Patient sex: F
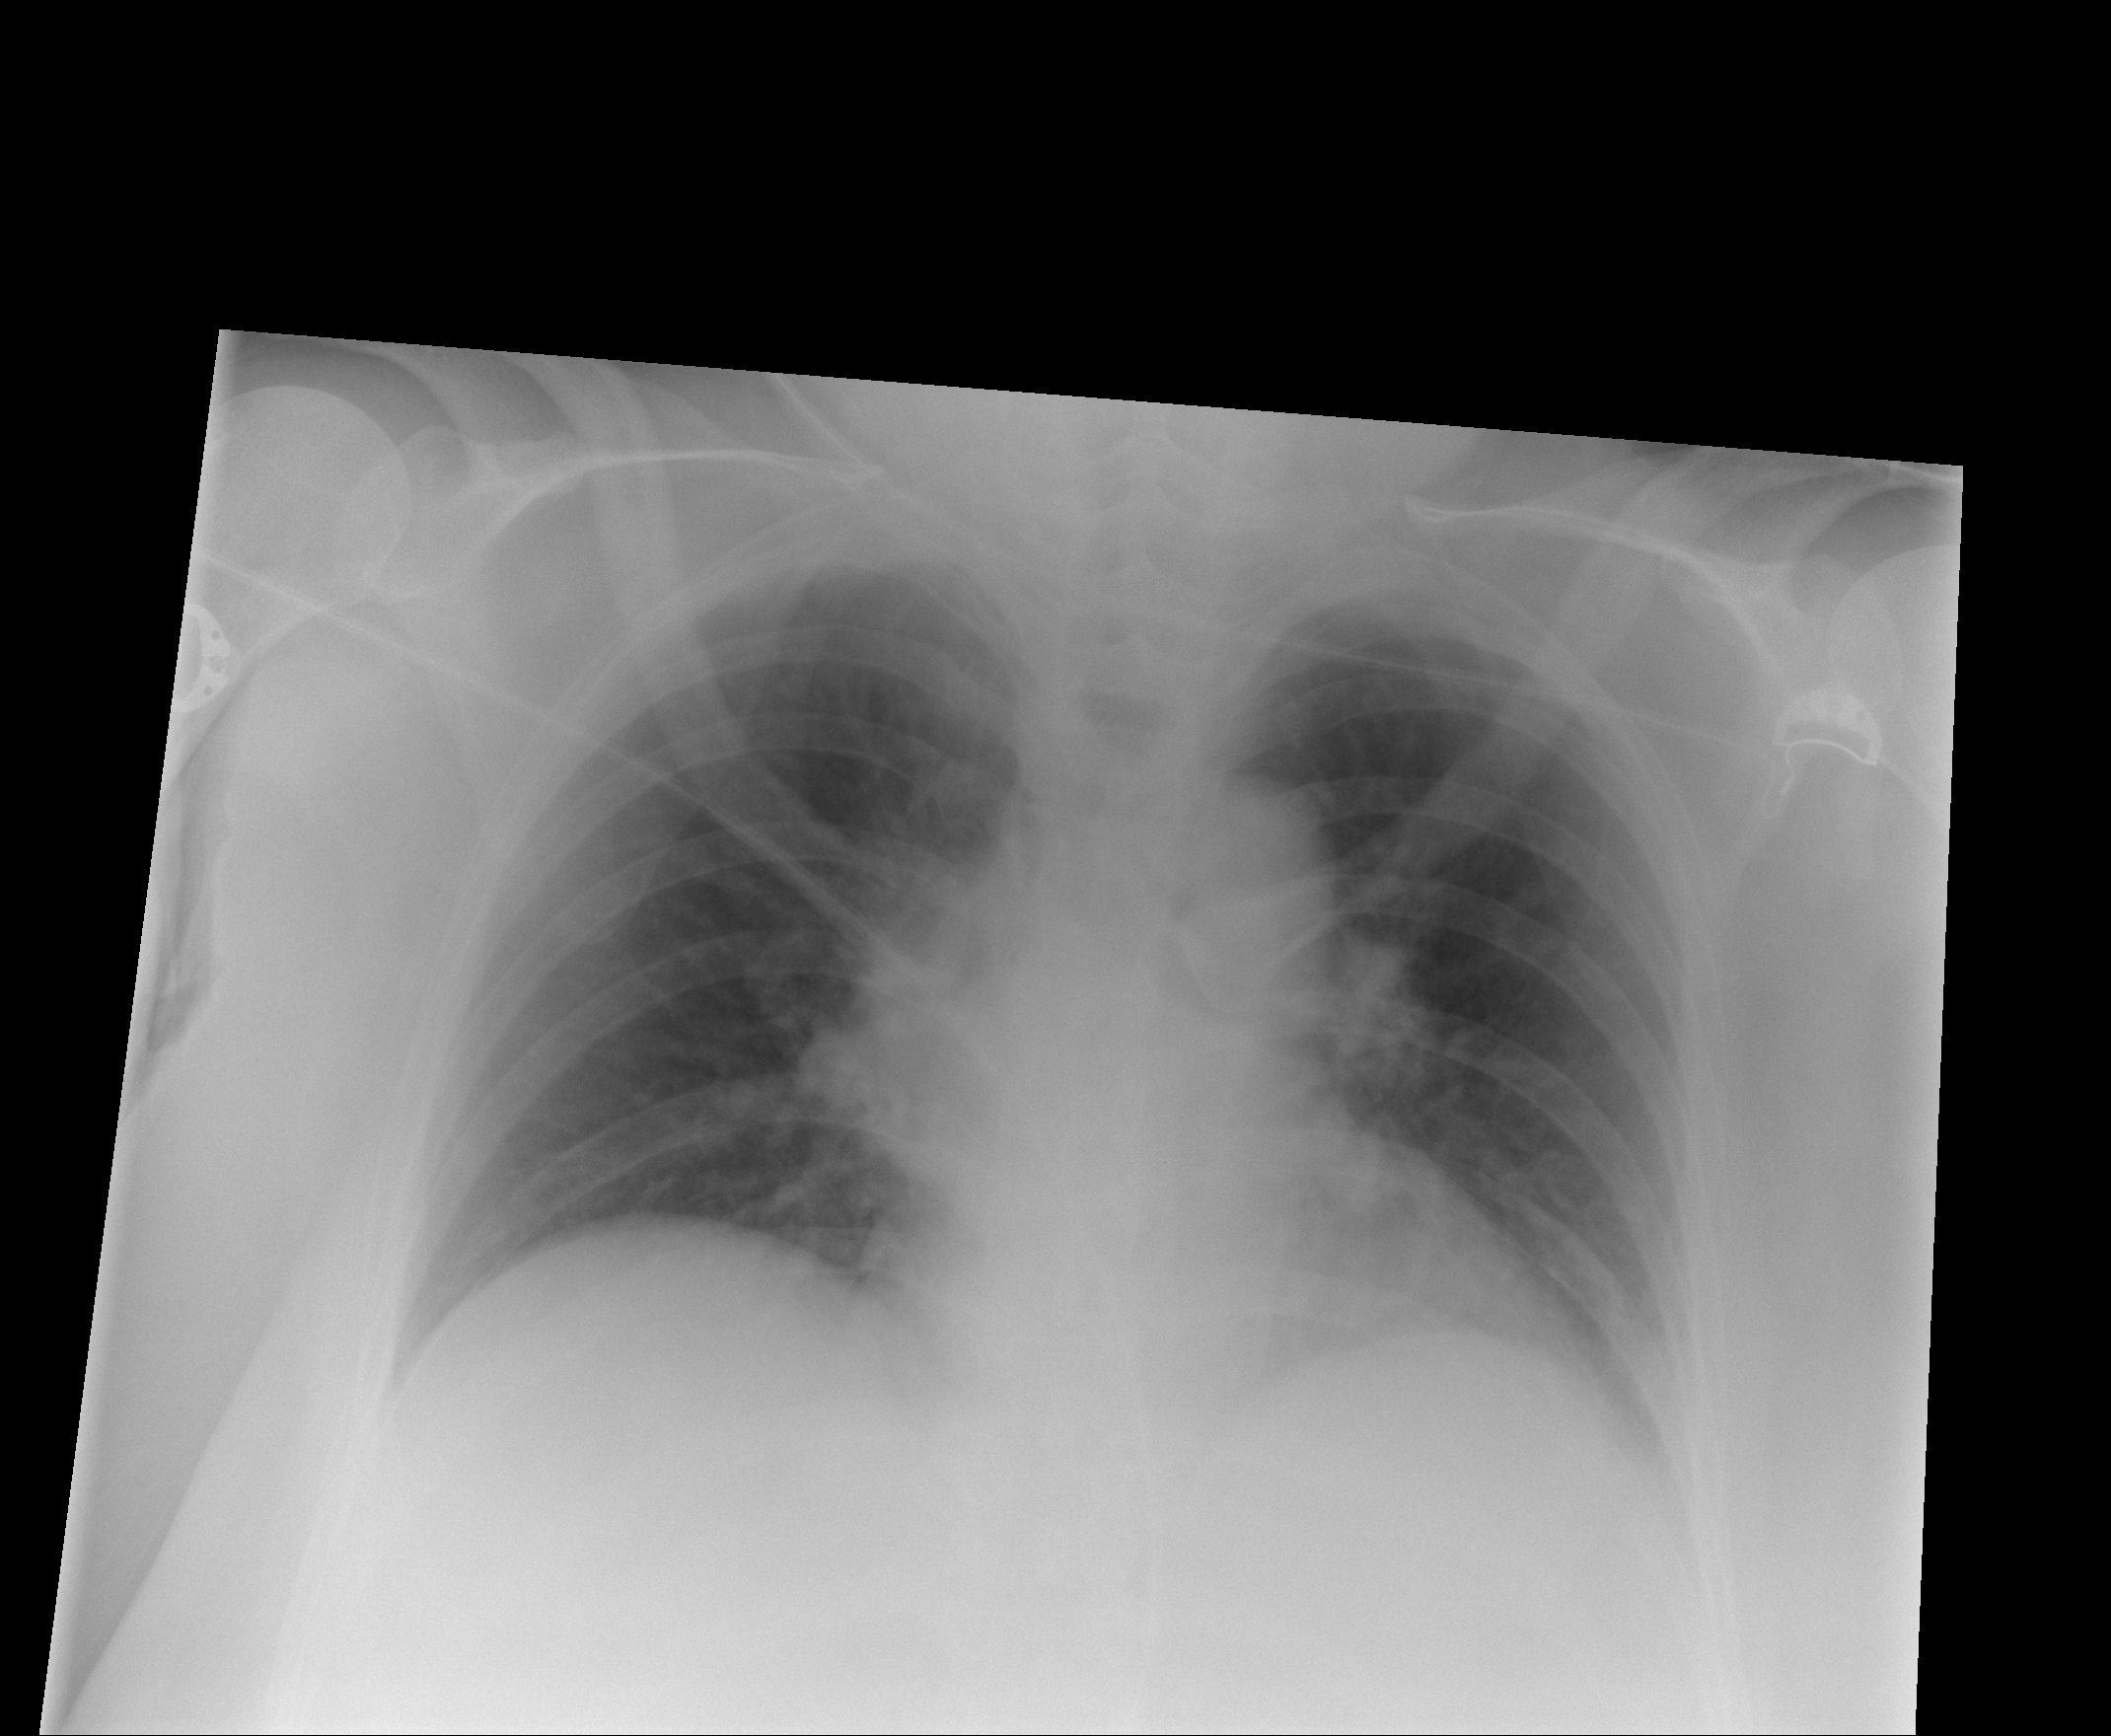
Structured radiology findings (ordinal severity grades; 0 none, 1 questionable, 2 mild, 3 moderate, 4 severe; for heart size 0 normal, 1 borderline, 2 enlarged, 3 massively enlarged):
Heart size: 0
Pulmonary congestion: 3
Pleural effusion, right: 0
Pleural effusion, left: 2
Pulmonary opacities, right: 2
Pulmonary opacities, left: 2
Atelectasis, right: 2
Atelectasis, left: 2